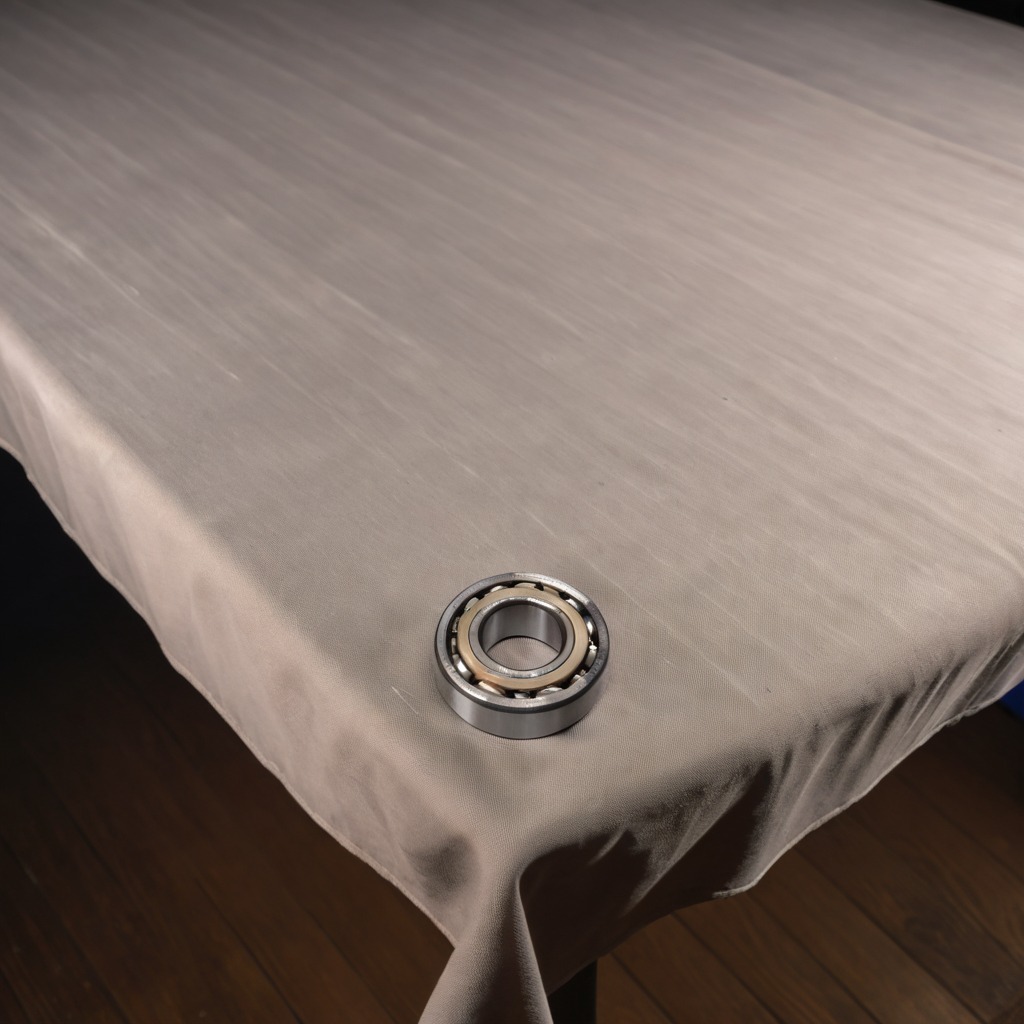
A metal ball bearing lies on the wooden table.